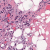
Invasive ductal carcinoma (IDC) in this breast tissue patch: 1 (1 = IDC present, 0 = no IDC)